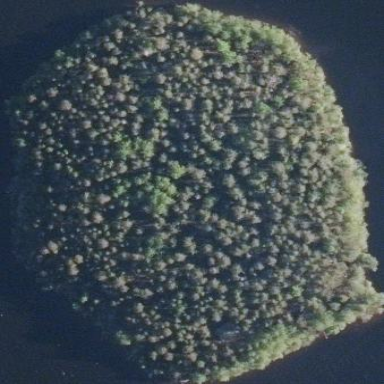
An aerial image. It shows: Islet.